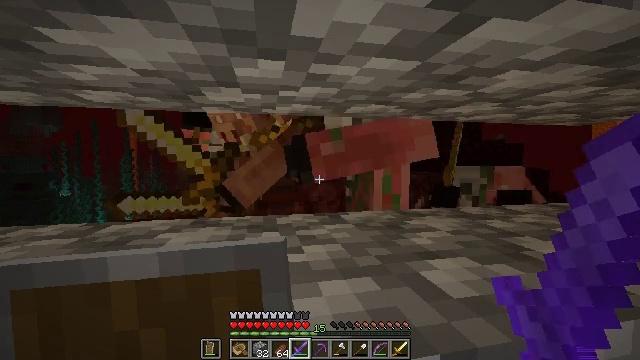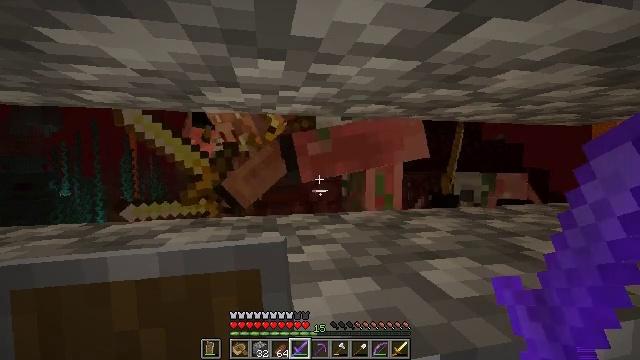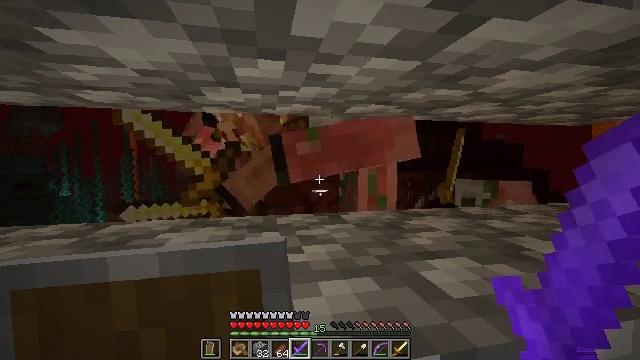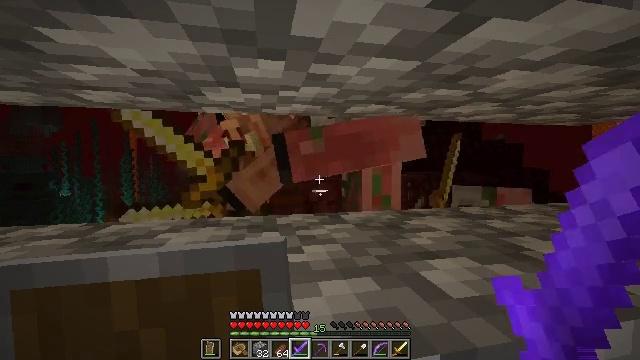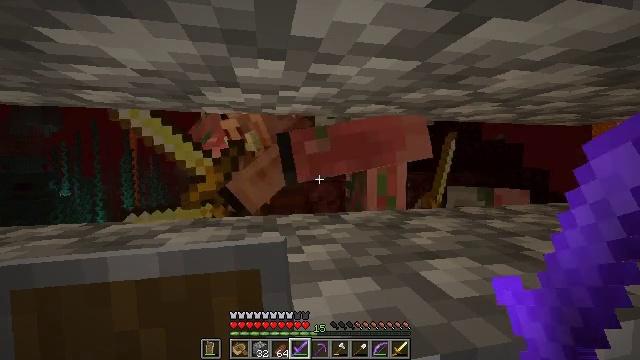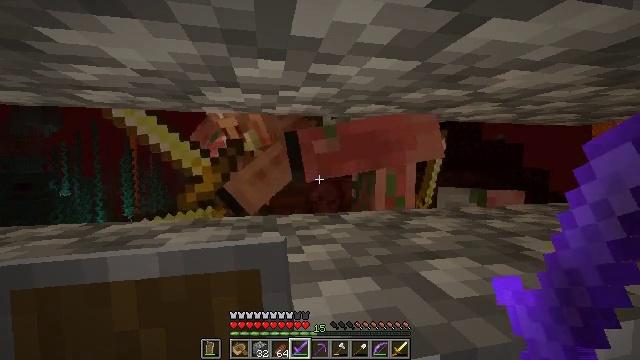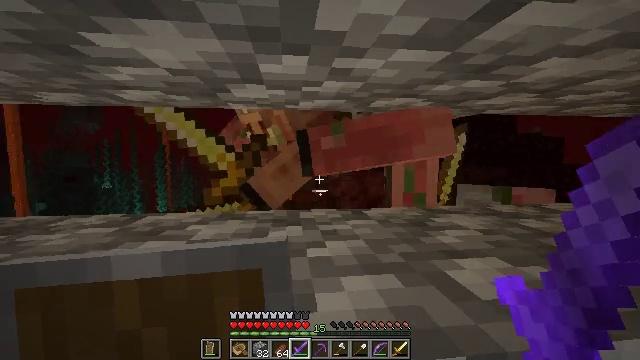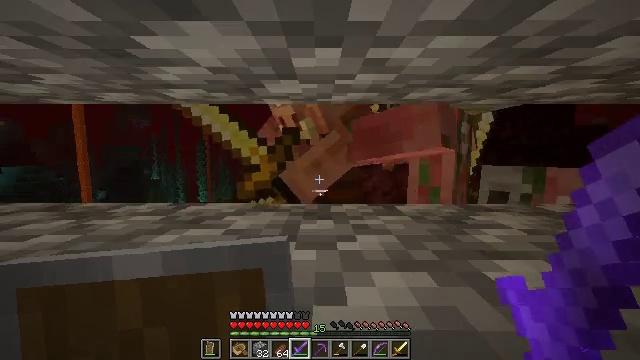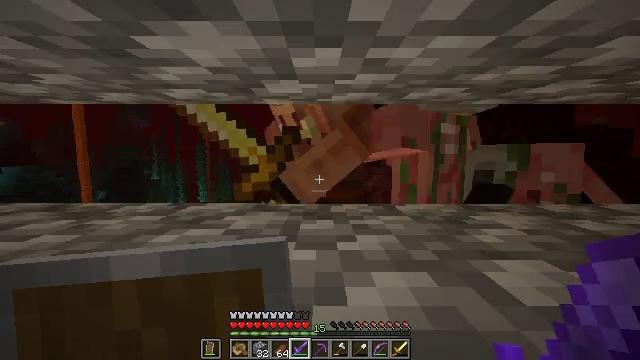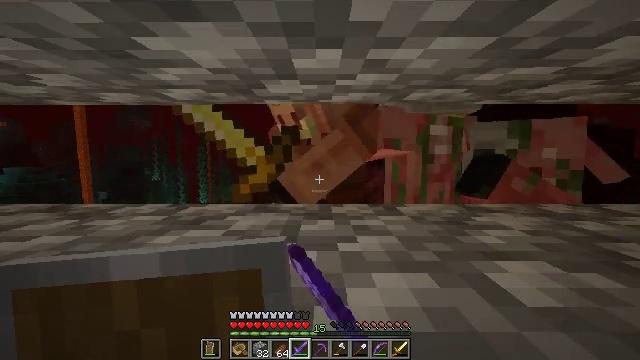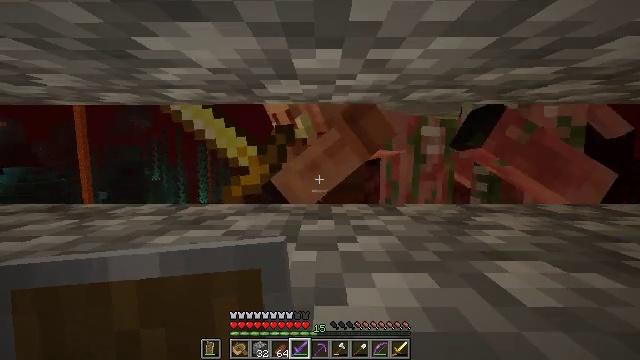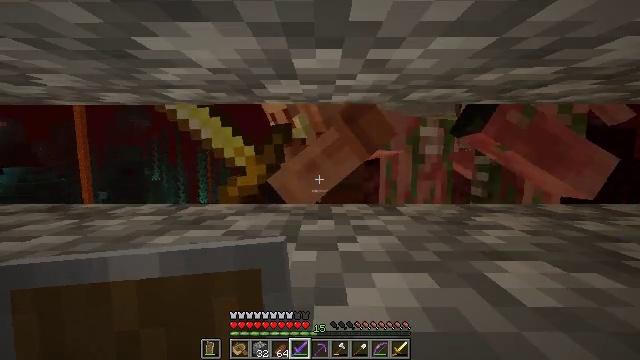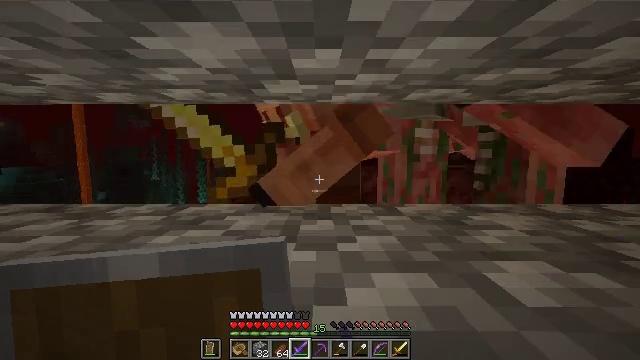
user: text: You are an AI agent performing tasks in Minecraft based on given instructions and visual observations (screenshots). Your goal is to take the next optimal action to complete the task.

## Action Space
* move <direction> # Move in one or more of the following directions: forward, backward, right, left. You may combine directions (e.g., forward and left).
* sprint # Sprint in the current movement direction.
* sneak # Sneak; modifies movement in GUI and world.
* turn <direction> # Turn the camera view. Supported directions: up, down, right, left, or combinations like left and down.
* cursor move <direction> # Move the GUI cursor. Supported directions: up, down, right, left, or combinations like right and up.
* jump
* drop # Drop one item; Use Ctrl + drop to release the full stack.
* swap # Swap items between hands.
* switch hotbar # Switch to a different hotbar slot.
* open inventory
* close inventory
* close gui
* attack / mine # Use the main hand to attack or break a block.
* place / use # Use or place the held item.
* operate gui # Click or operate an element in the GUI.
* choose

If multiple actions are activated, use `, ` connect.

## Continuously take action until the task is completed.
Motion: motion action
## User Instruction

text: Hunt the zombified piglin.
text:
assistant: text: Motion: sneak
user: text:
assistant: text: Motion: sneak
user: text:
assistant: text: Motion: sneak
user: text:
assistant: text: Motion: sneak
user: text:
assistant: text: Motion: sneak
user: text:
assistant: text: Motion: sneak, turn left and down
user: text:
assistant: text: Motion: sneak, turn left and down
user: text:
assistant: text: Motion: sneak, attack / mine
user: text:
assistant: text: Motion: sneak, attack / mine
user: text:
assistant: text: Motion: sneak, attack / mine
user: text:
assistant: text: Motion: sneak, attack / mine
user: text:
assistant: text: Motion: sneak
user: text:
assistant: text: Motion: sneak